Field crop: maize
Growth stage: 1
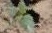
Species: datura